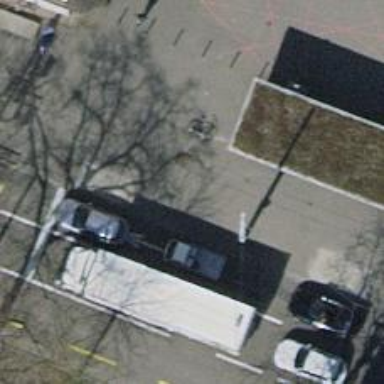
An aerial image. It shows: Tertiary road with asphalt surface. It has separate sidewalks and trolley wires with lane markings.